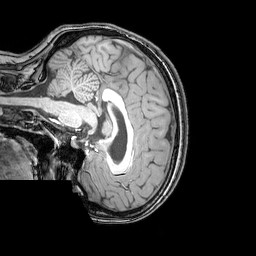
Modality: T1w
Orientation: sagittal
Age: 25
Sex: female
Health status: healthy
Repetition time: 0.081 s
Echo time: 0.037 s